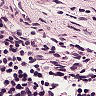
Metastatic tissue present: no